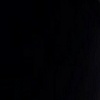
Label: space